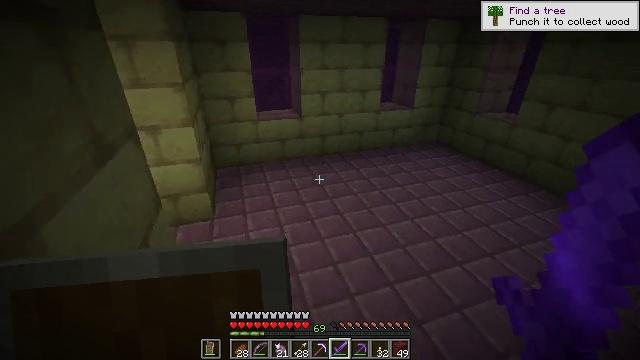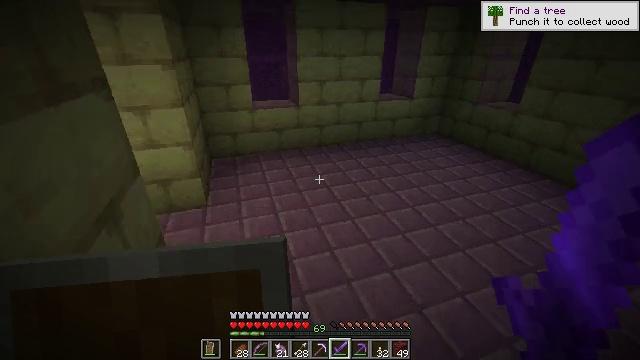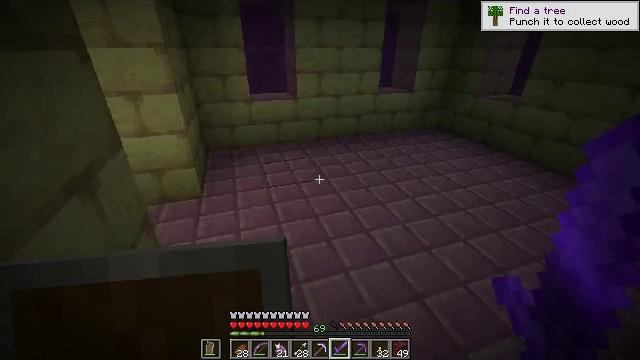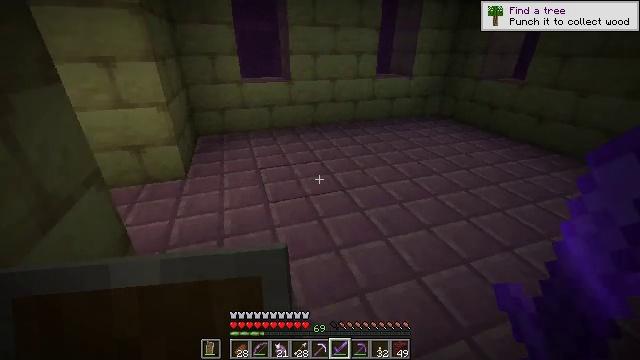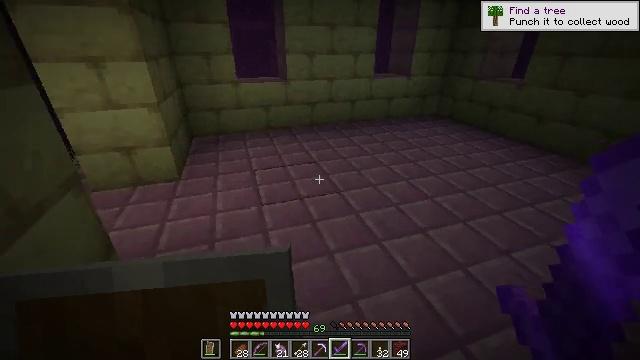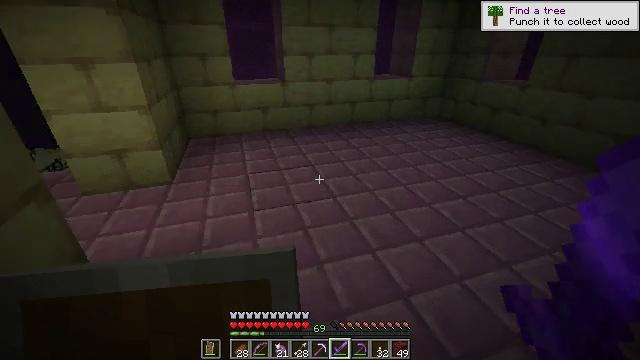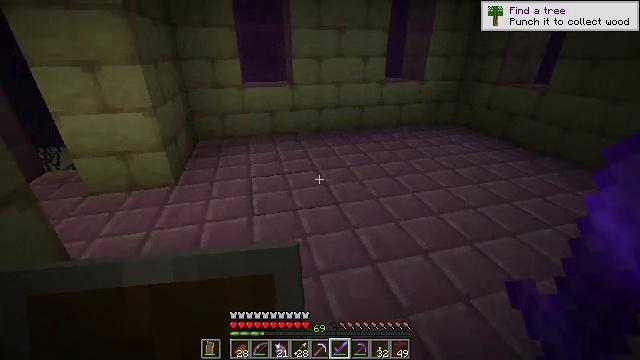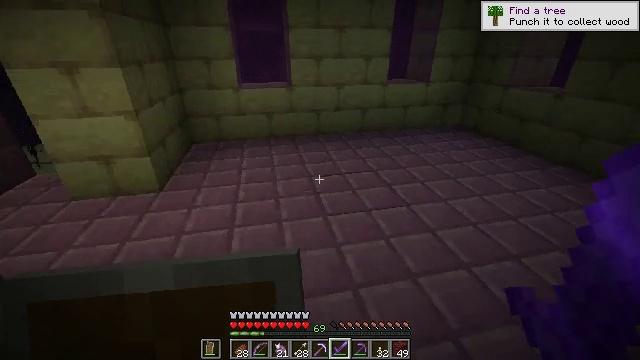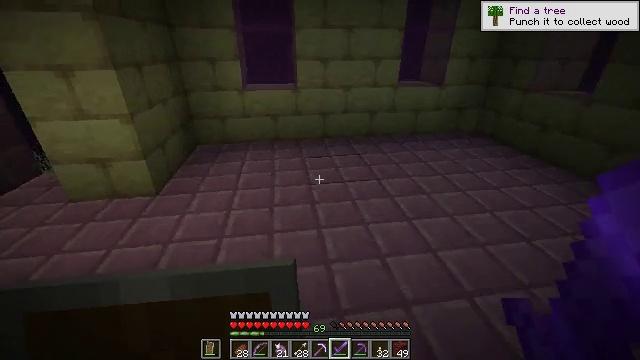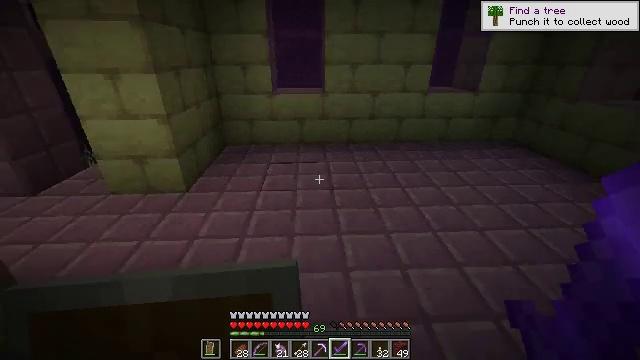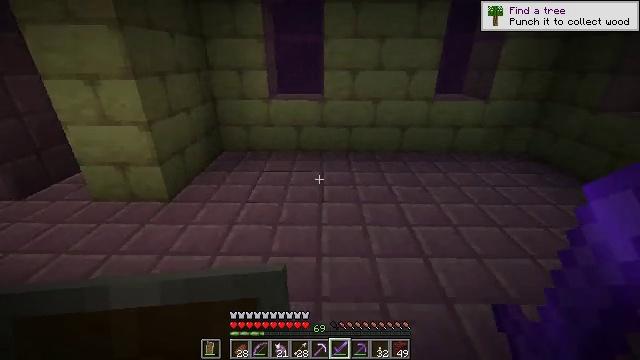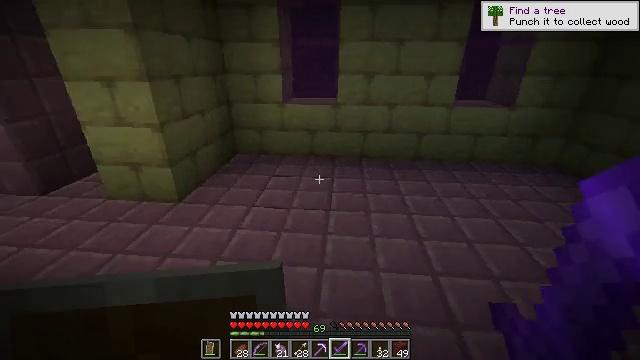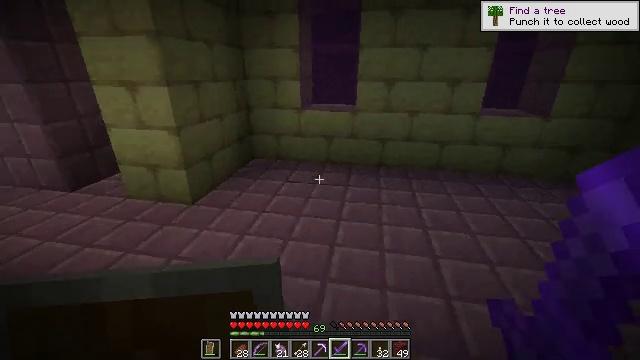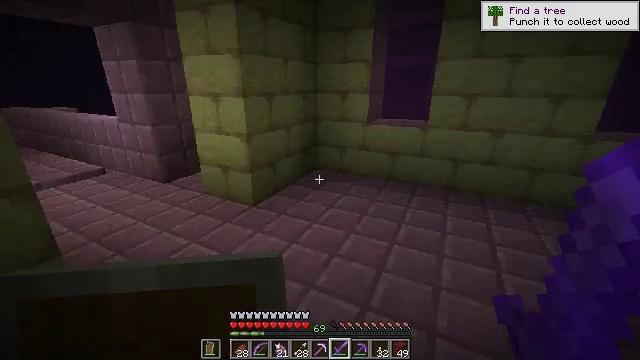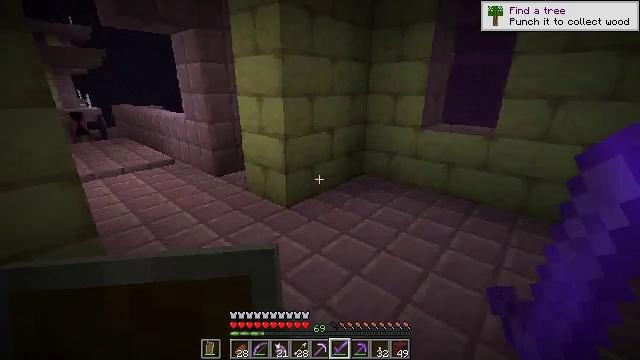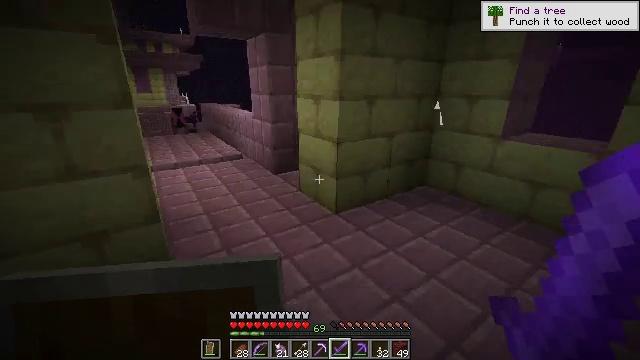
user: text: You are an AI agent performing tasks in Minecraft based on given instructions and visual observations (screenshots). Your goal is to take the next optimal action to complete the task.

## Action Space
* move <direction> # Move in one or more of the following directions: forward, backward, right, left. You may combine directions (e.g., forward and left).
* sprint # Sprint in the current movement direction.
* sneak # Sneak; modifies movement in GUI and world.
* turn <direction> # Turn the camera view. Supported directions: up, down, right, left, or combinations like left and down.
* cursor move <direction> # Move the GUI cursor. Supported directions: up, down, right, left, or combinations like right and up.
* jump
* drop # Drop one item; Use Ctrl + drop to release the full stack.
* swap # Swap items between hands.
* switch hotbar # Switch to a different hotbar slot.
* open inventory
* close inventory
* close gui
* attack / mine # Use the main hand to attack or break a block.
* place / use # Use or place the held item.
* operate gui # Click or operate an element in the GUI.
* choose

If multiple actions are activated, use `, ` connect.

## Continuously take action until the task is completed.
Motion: motion action
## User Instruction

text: Smash the magenta stained glass block.
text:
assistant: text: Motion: move forward and move right
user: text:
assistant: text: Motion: move forward and move right
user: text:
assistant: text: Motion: move forward and move right
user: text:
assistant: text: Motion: move forward and move right
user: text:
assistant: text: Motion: move forward and move right
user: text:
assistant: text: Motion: move forward and move right, turn left
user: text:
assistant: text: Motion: move forward and move right, turn left
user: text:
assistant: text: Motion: move forward and move right, turn left
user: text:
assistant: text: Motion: move forward and move right, turn left
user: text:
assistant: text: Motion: move forward and move right, turn left
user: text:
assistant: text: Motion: move forward and move right, turn left
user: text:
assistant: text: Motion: move forward and move right, turn left and up
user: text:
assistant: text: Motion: move forward and move right, turn left and up
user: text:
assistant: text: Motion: move forward and move right, turn left
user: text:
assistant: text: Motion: move forward and move right, turn left
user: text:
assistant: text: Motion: move forward and move right, turn left
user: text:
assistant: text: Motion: move forward and move right, turn left
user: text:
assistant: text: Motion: move forward and move right, turn left
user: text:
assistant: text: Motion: move forward and move right, turn left
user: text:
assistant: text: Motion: move forward and move right, turn left
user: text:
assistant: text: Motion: move forward and move right, turn left
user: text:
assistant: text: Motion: move forward and move right
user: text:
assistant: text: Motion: move forward and move right
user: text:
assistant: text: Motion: move forward and move right
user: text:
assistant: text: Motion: move forward and move right
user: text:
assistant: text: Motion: move forward and move right
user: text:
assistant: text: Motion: move right
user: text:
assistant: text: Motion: move right, turn left
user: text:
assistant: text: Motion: move right, turn left
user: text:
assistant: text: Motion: move right, turn left